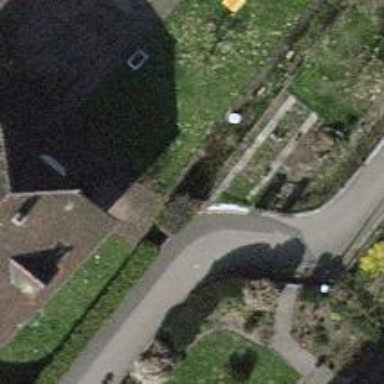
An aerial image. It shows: Asphalt footway.